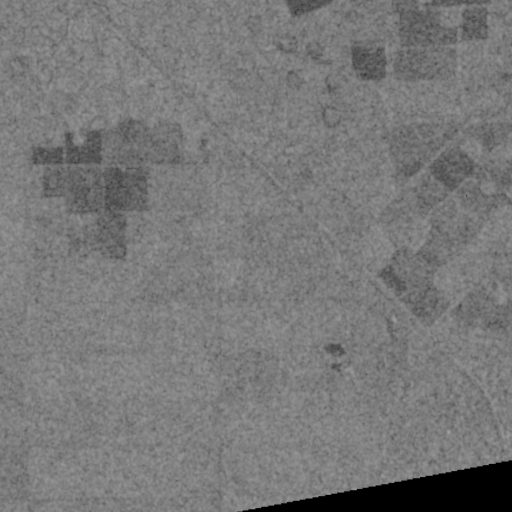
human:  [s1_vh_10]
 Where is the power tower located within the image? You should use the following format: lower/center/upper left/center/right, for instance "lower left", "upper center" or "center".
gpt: The power tower is located in the lower right of the image.
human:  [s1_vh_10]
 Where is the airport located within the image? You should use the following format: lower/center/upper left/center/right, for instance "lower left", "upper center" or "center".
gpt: There is no airport in the image.

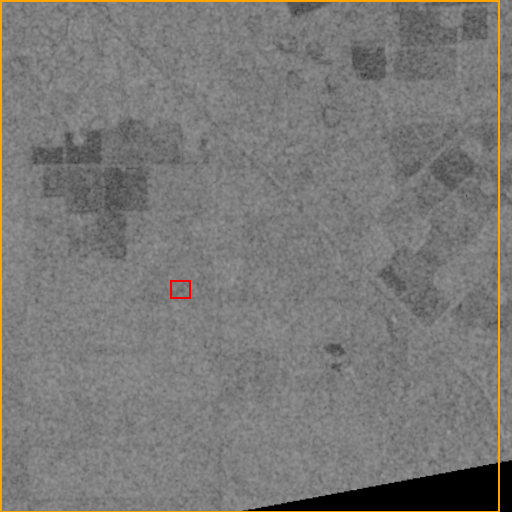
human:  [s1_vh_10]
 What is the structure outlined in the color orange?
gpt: The structure outlined in orange is a crop field.
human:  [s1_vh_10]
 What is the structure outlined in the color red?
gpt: The structure outlined in red is a building.
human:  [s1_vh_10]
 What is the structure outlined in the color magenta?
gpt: There is no magenta outline.